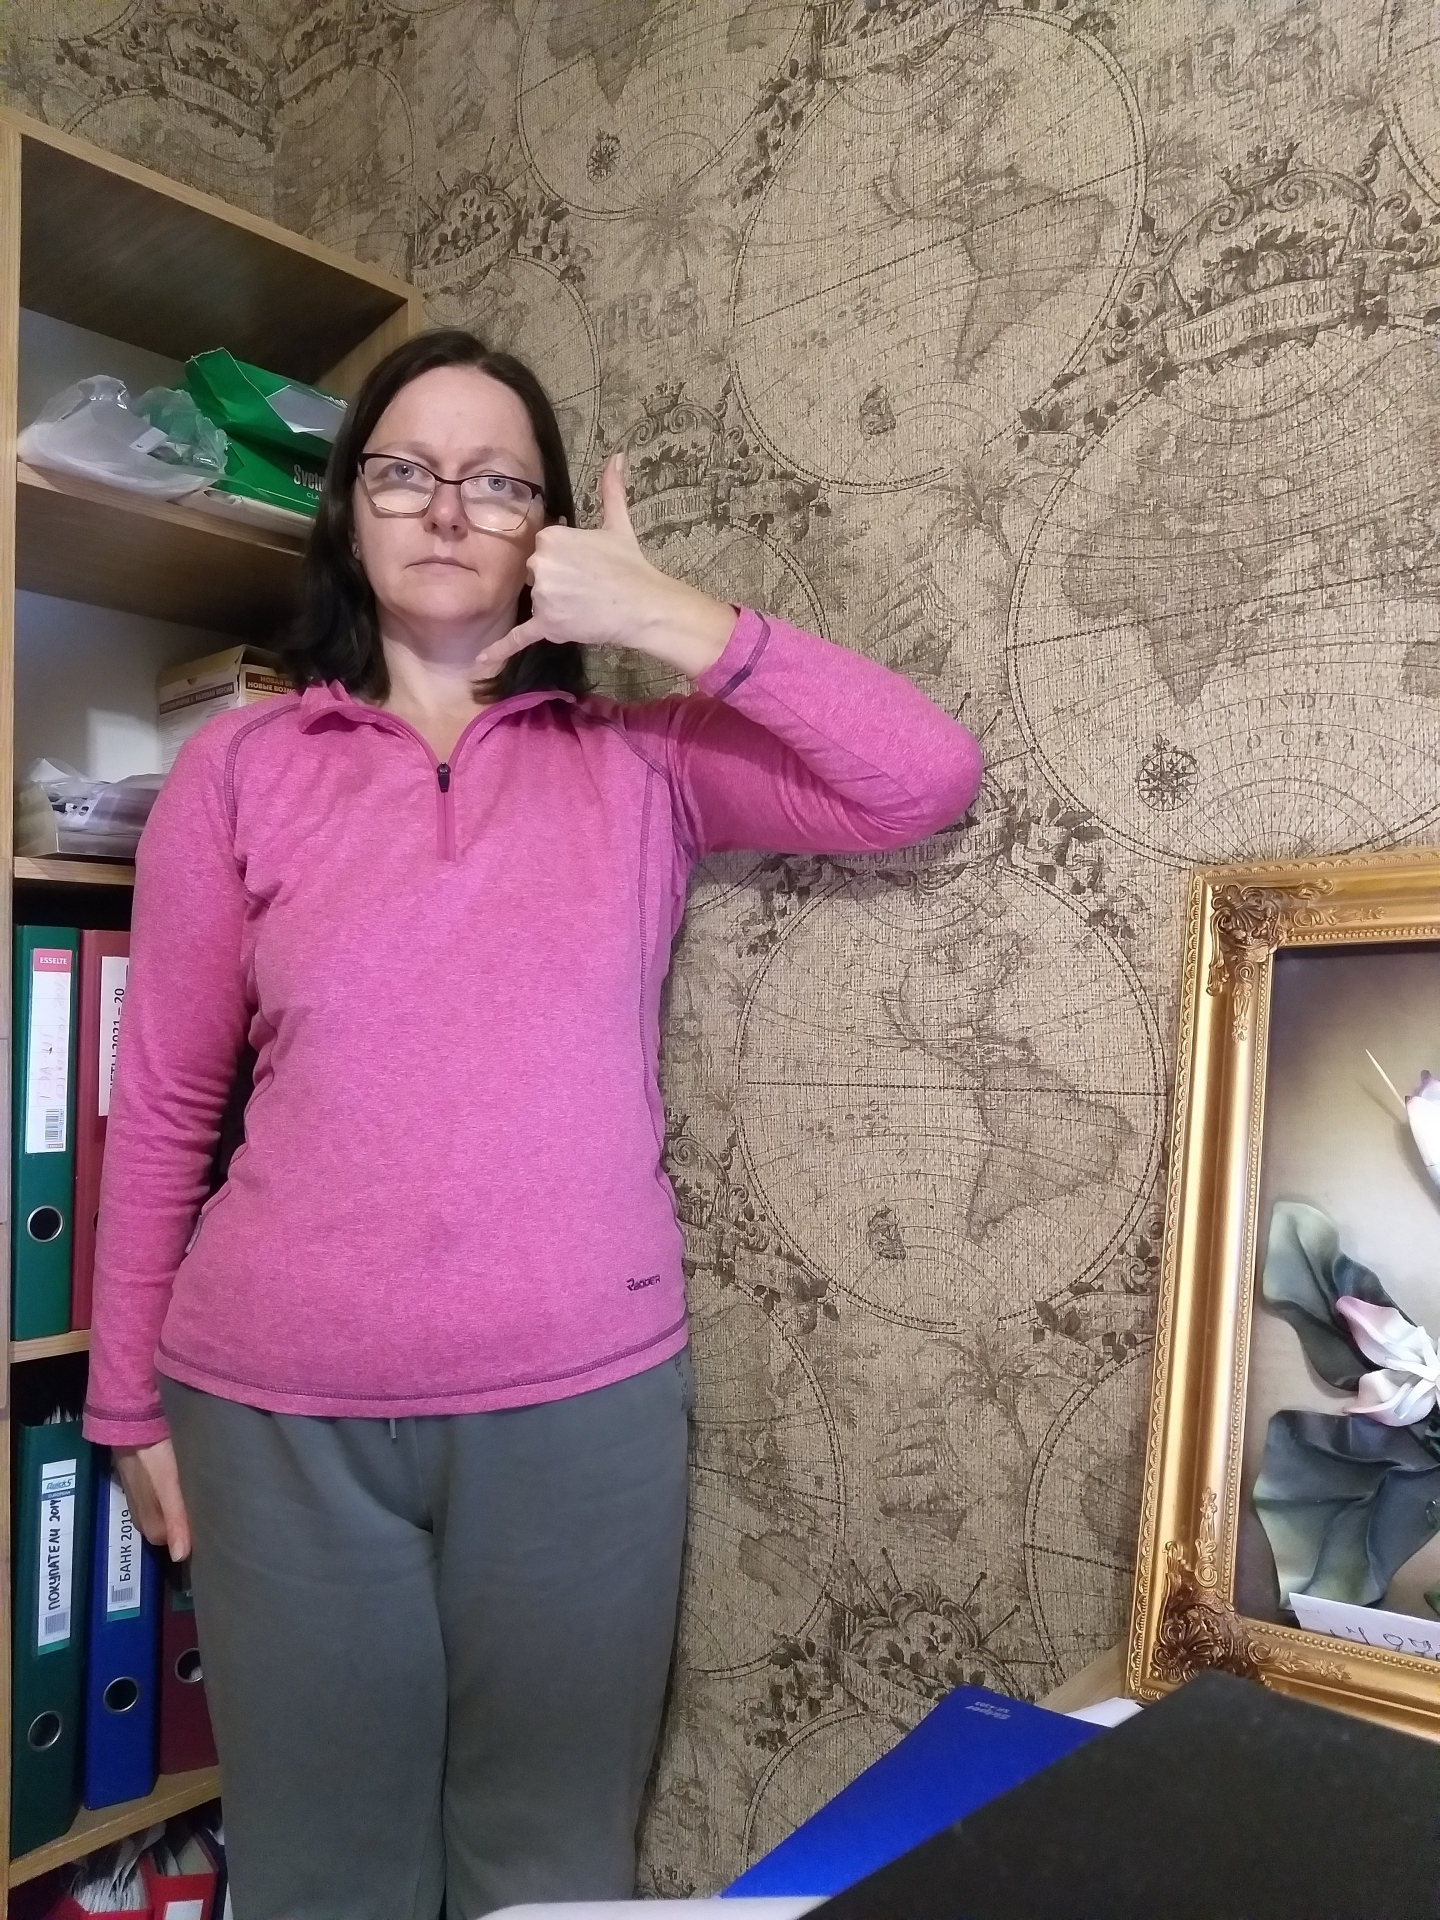
Label: clear